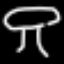
Label: mushroom